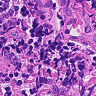
Metastatic tissue present: no